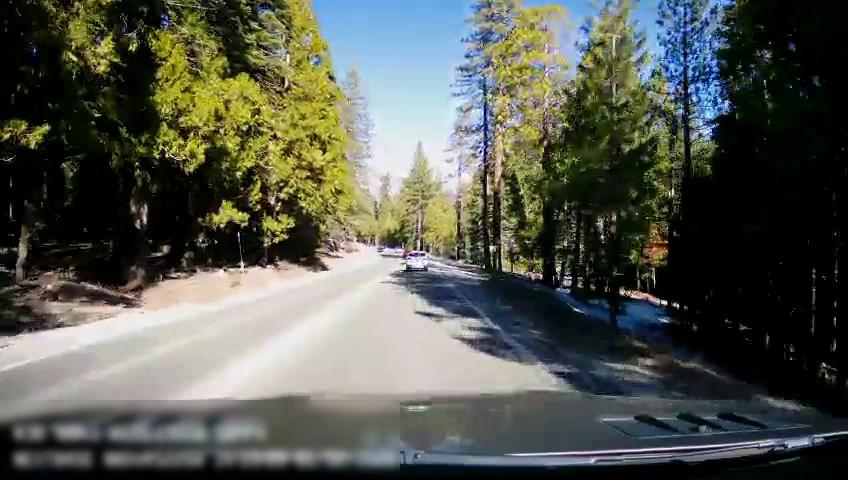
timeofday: Day
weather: Sunny
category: Drivable Space
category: Vehicles | SUV
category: Lanes | Opposite Lane
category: Lanes | Current Lane